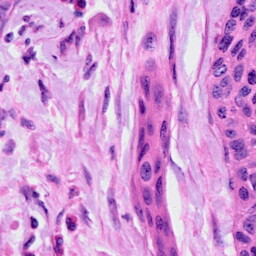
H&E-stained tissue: Cervix